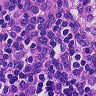
Metastatic tissue present: no